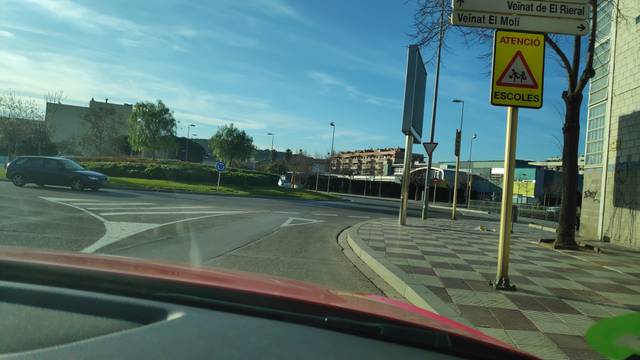
Region: Spain
Coordinates: 41.705, 2.841